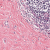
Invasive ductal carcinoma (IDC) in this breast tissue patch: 0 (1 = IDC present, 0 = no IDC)